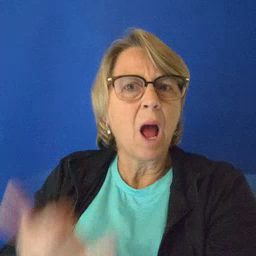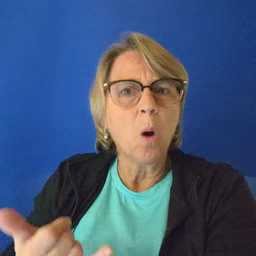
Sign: now